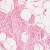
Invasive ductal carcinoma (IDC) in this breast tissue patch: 0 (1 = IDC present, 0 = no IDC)